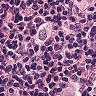
Metastatic tissue present: yes